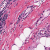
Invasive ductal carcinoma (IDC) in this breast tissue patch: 0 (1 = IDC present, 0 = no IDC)